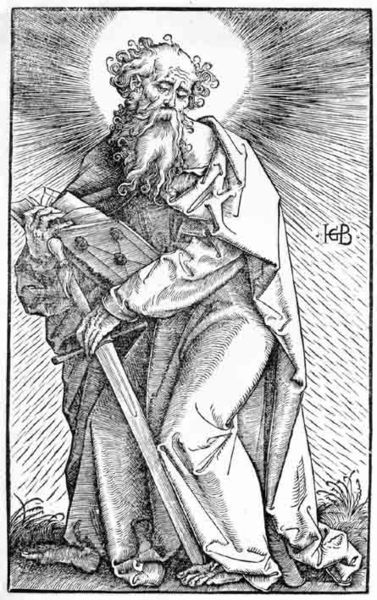
Titel: Der Apostel Paulus (Große Apostelfolge)
Künstler: Hans Baldung
Standort: Karlsruhe
Institution: Staatliche Kunsthalle Karlsruhe
Schlagwörter: fuß, hand, kopf, mann, nackt, schatten, umhang, weiß, frankreich, frisur, hintergrund, licht, mund, nase, ohr, schwarz, zeichnung, gras, alt, bart, augen, bibel, falten, gesicht, mensch, vollbart, hände, niederlande, signatur, sonne, boden, geistlicher, gewand, haare, mantel, schnur, locken, traurig, deutschland, bein, füße, holzschnitt, schrift, bücher, papier, italien, alter mann, grafik, graphik, lesen, faltenwurf, zehen, striche, barfuss, greis, moses, buch, kreuz, strahlen, druck, druckgrafik, monogramm, radierung, stich, schwarzweiß, schwert, offenbarung, schein, heiligenschein, nimbus, leid, heiliger, gelehrter, dürer, siegel, erleuchtung, heilig, kupferstich, gloriole, petrus, schwerz, hieronymus, apostel, heiligendarstellung, aura, dürrer, schien, paulus, kupferstick, beard, holzschnitte, gau, antonius, schwertt, hiob, sword, shcwert, sun, heiliher, radiuerung, jiob, igb